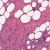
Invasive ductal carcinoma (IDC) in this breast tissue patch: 0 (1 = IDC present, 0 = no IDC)